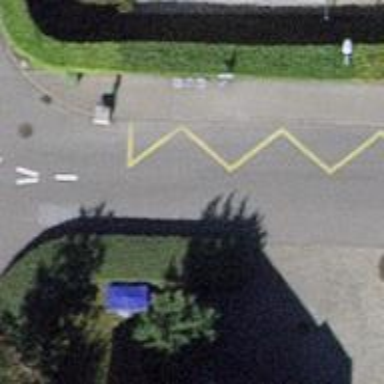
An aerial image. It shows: Public transport stop position.